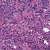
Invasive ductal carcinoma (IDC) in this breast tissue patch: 1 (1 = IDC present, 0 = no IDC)